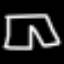
Label: pants